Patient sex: M
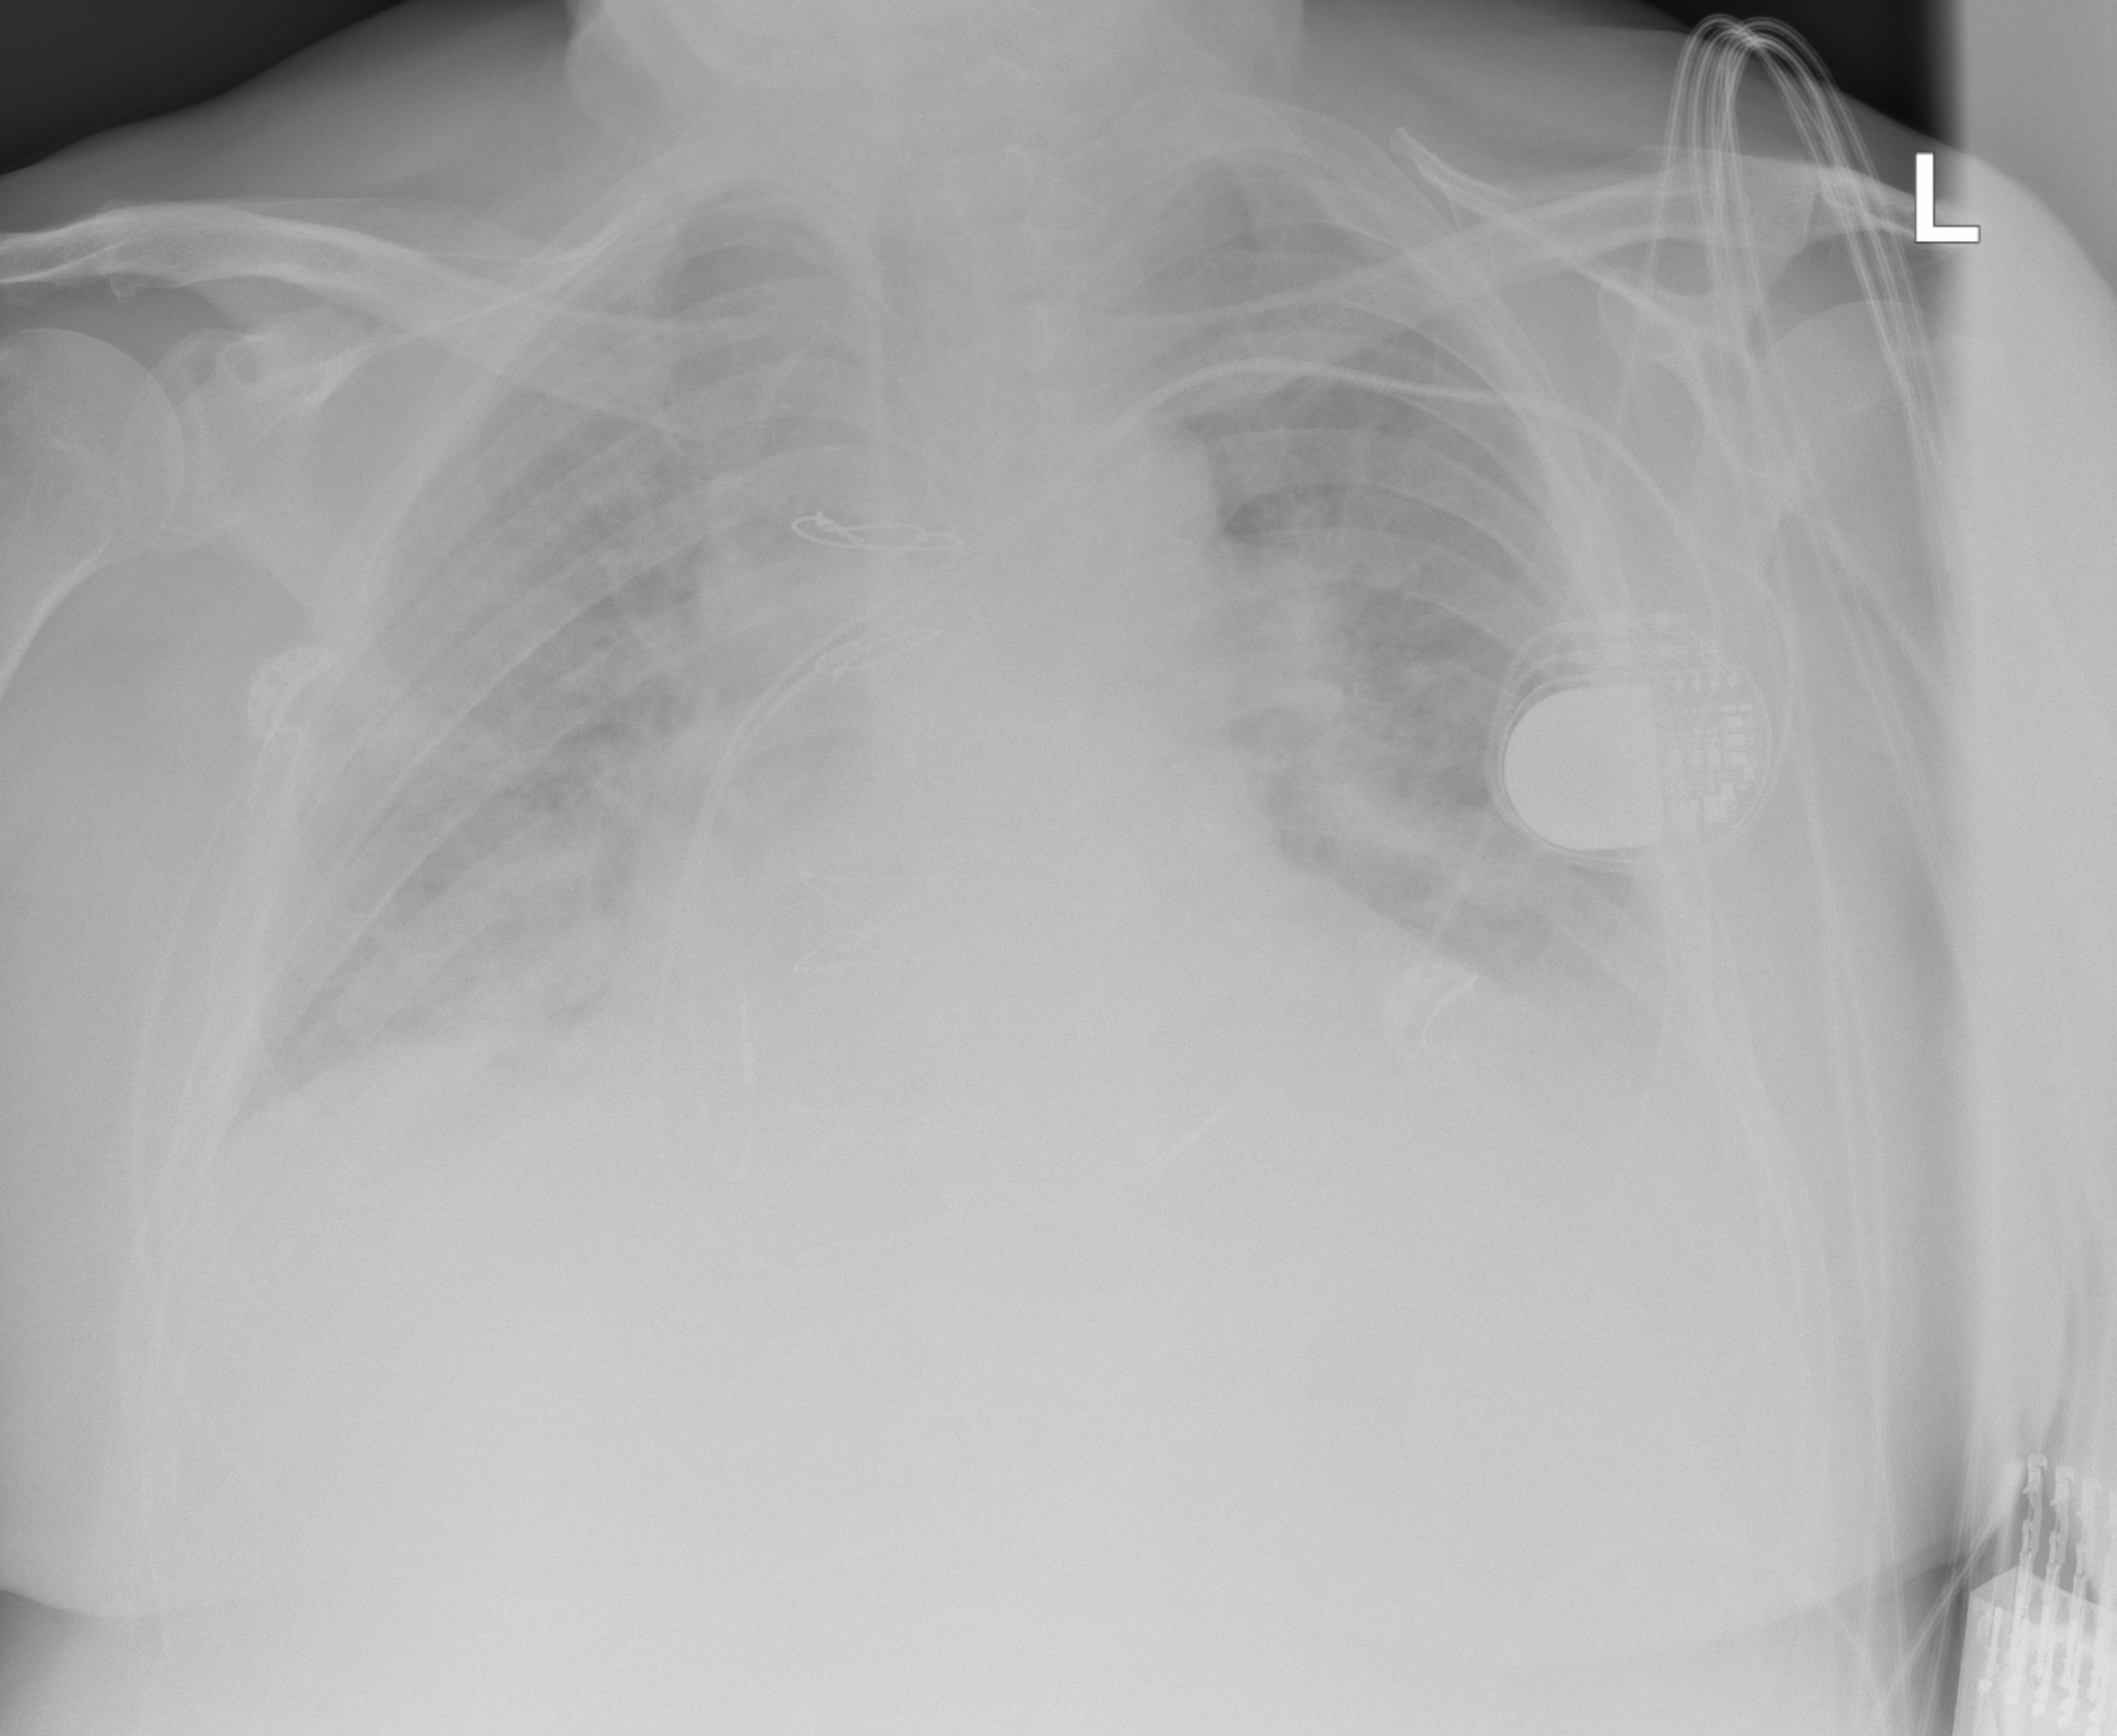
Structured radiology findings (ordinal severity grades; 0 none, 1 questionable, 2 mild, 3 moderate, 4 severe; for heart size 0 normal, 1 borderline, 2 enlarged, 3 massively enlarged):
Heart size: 2
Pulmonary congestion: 4
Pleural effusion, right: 2
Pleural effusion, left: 3
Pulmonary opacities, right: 3
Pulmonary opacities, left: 3
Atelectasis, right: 3
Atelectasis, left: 3